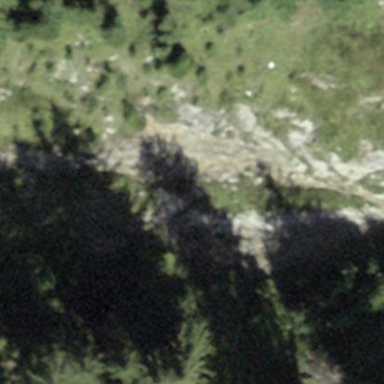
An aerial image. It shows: Natural scree.